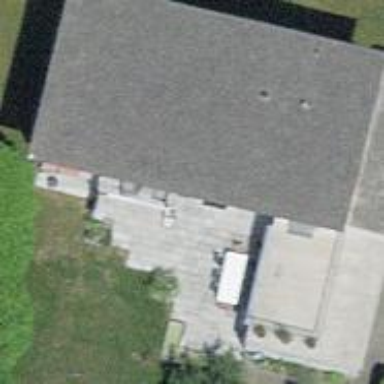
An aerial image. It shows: Building with flat roof.